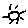
Label: sun